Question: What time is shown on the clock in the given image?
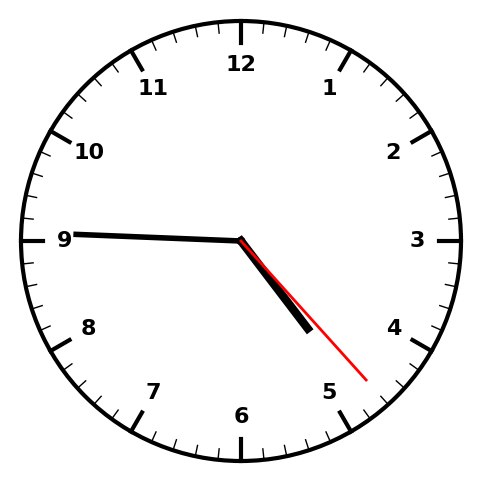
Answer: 04:45:23